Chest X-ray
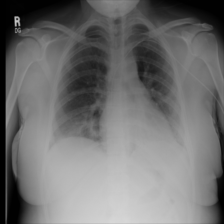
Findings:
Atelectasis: negative
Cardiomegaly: negative
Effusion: negative
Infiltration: positive
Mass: negative
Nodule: negative
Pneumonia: negative
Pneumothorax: negative
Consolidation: negative
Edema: negative
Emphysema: negative
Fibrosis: negative
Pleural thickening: negative
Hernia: negative